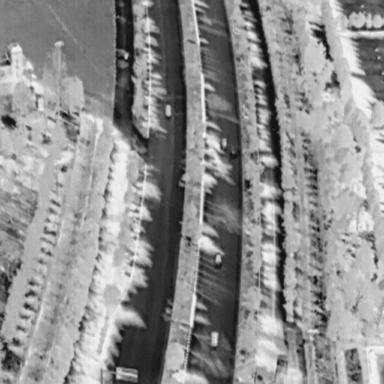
There are four Cars in the infrared image.